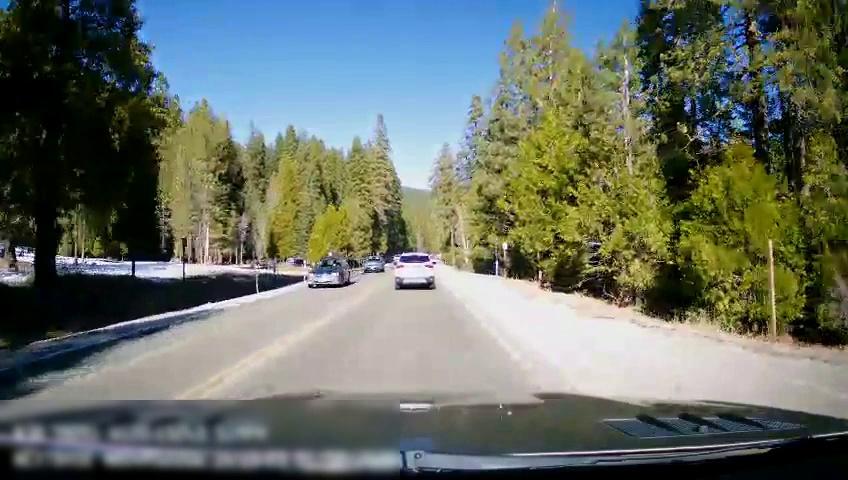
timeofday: Day
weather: Sunny
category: Drivable Space
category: Vehicles | SUV
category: Vehicles | SUV
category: Vehicles | Car
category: Lanes | Opposite Lane
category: Lanes | Opposite Lane
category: Lanes | Current Lane
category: Lanes | Current Lane